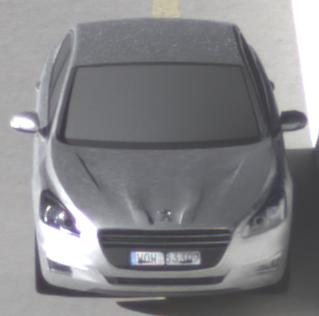
Make: Peugeot
Model: 508 120 VTi
Detailed model: 508 (I) Limousine
Model produced from: 2011/03
Model produced until: 2014/05
Doors: 4
Color: white
Road condition: dry road
Daytime: morning or afternoon
Contrast: high contrast